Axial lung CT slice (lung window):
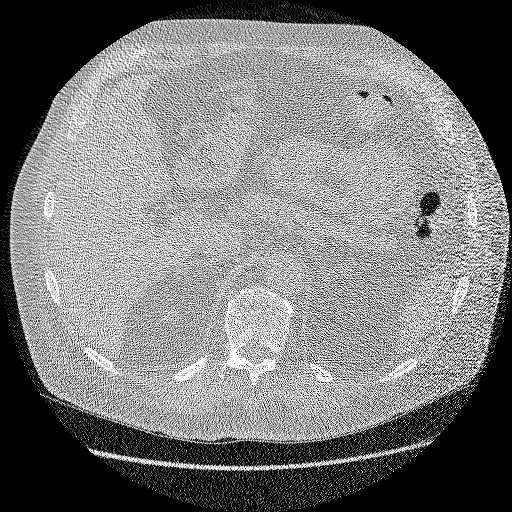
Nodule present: no